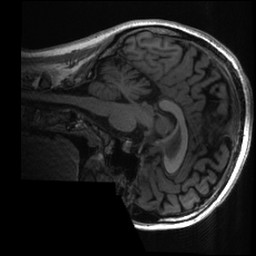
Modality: T1w
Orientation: sagittal
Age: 25
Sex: female